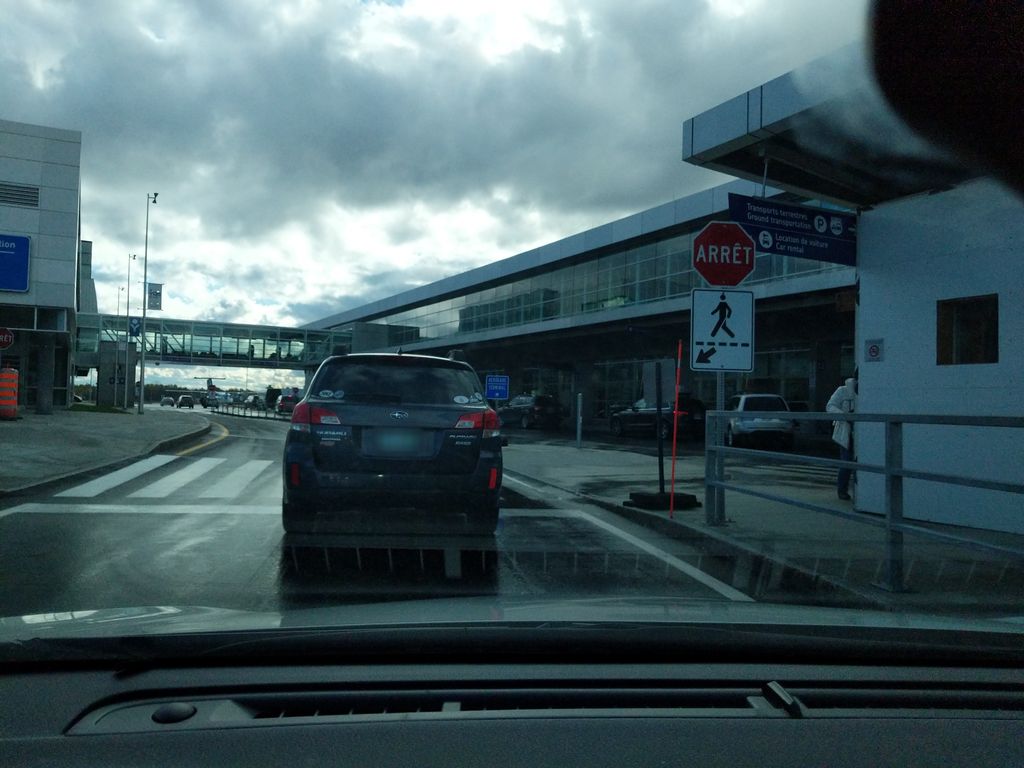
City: quebec_city